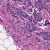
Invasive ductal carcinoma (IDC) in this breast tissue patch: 1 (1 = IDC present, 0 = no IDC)